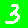
Digit: 3